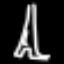
Label: The Eiffel Tower